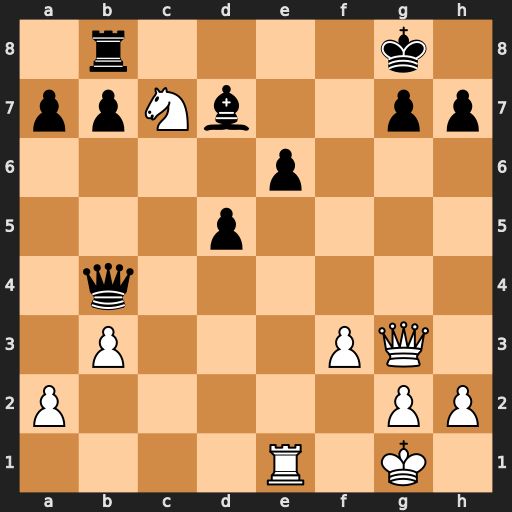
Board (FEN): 1r4k1/ppNb2pp/4p3/3p4/1q6/1P3PQ1/P5PP/4R1K1
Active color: w
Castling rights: -
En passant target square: -
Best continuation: Nxe6 Bxe6 Qxb8+